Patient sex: F
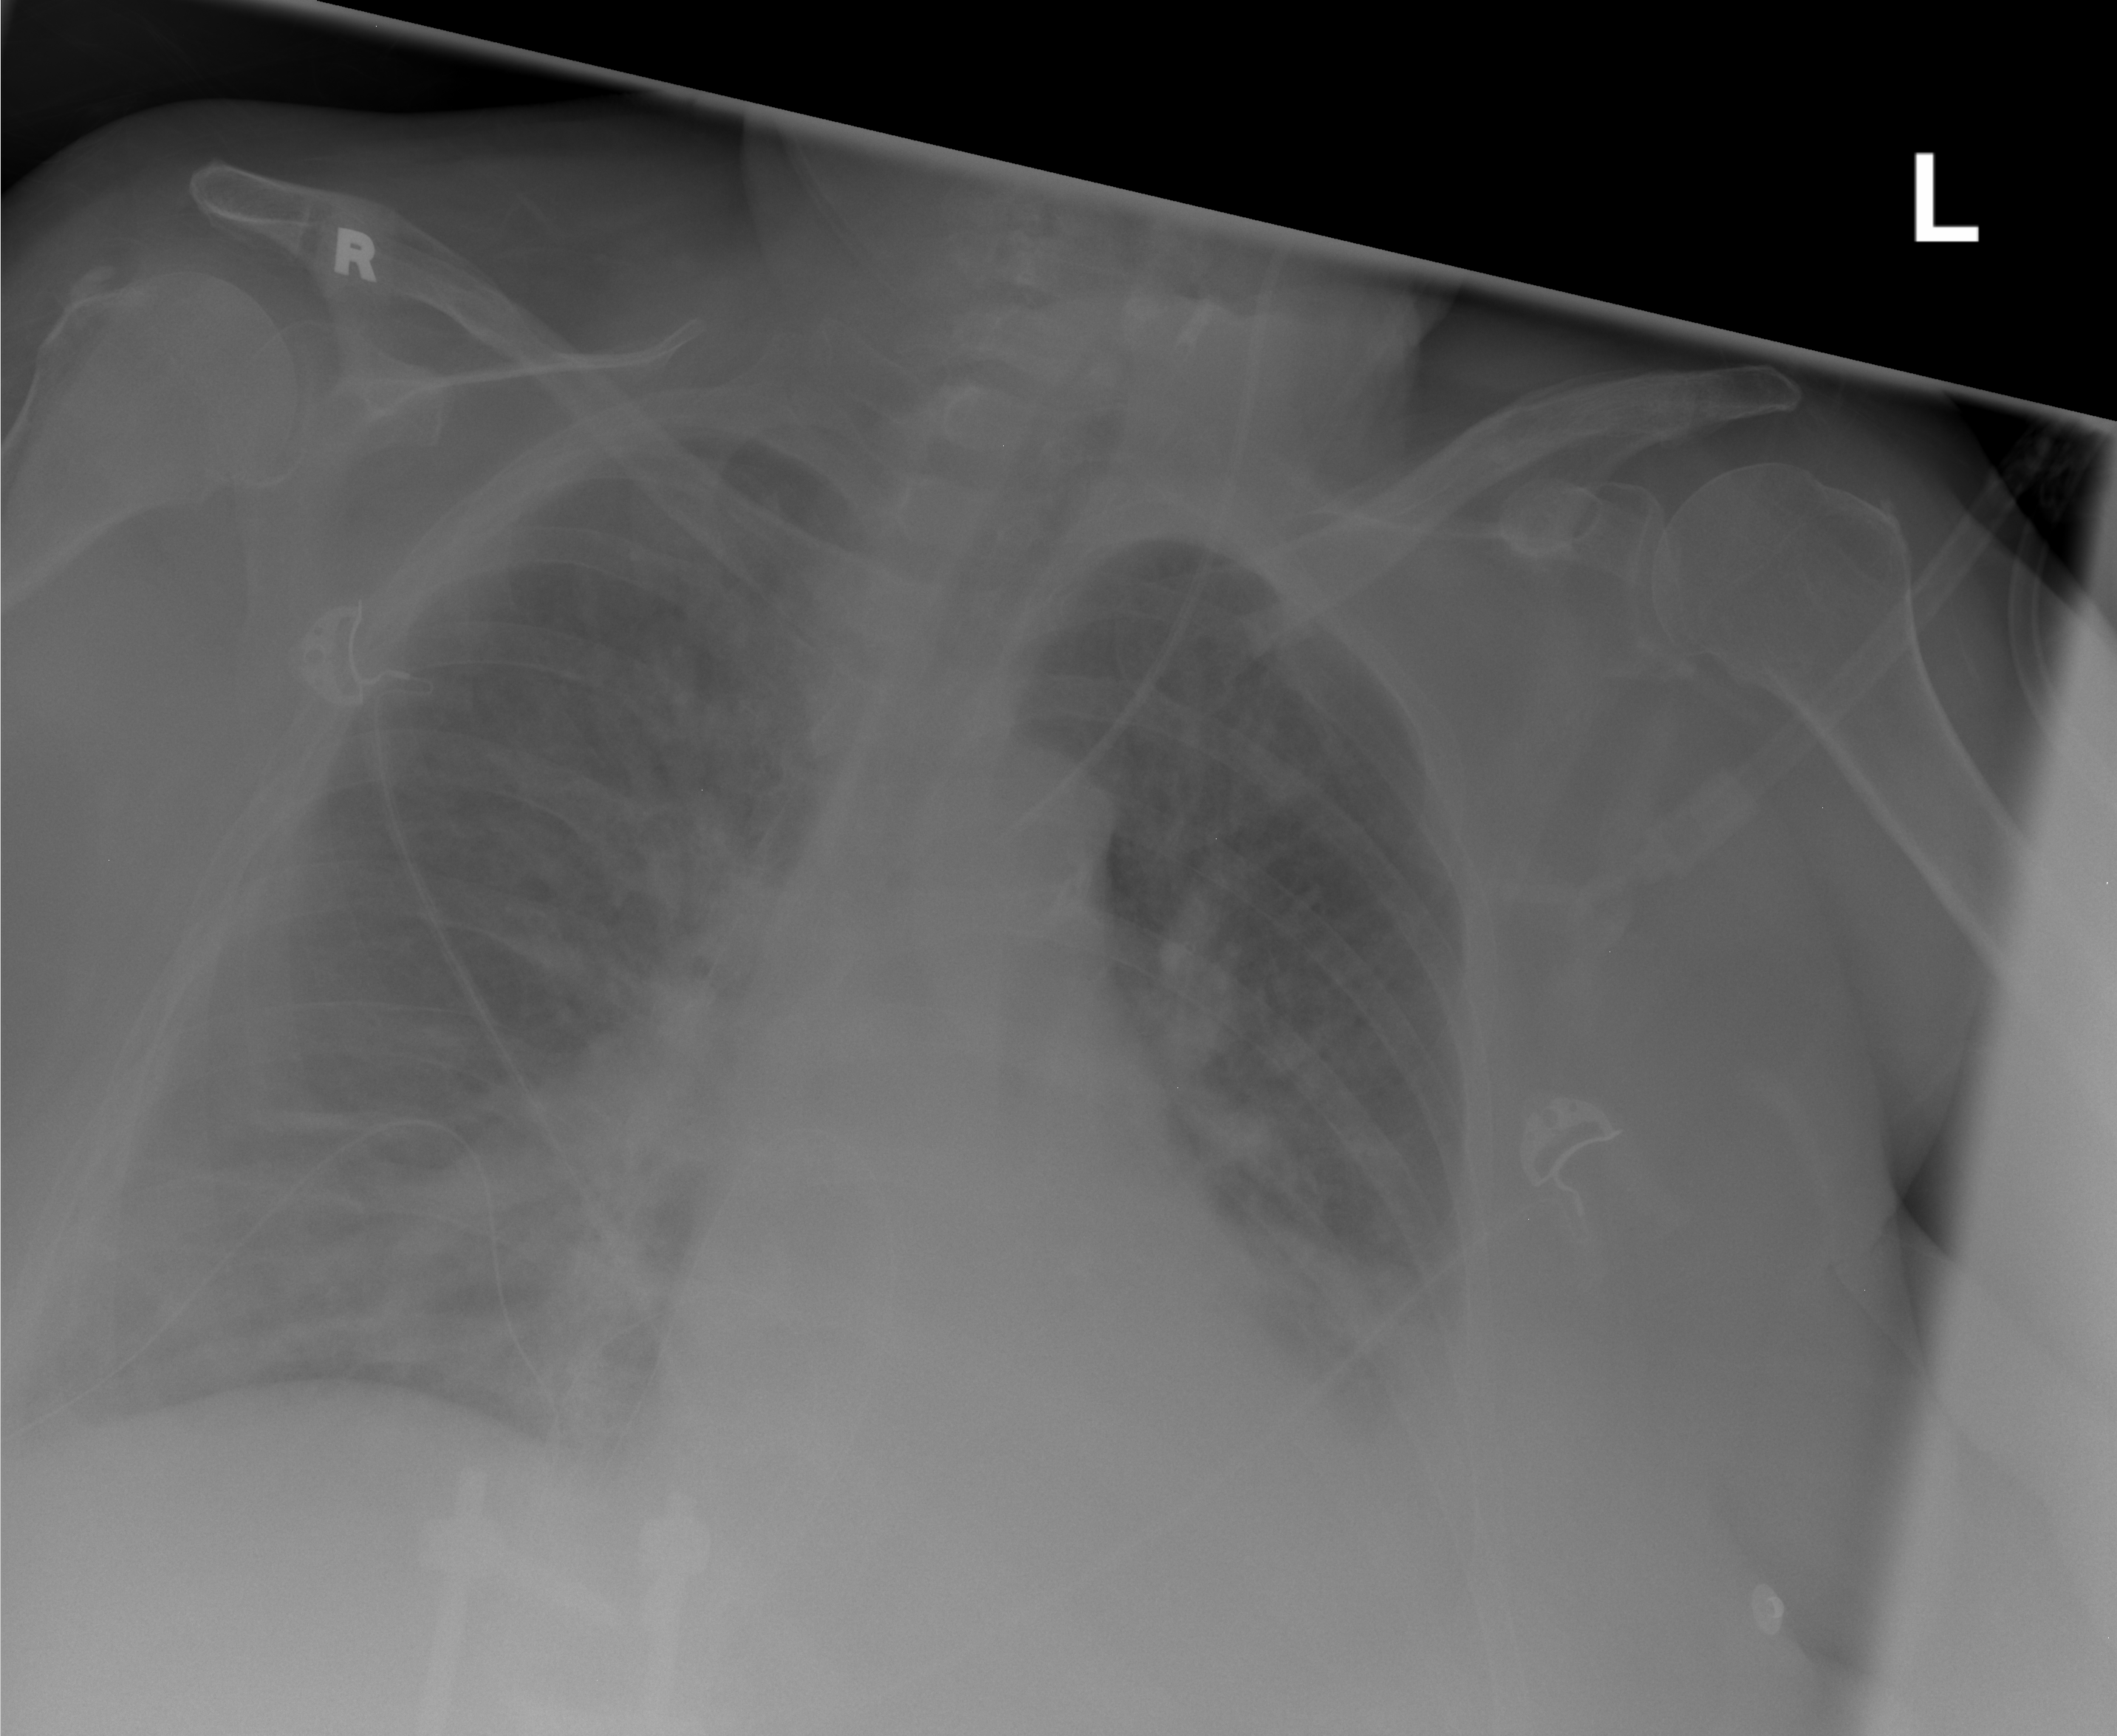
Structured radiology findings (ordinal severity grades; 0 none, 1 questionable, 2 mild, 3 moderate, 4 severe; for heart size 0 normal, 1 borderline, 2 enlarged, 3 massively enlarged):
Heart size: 1
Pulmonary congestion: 2
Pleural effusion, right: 2
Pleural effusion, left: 2
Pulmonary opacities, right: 2
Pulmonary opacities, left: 2
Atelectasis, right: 0
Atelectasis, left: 2